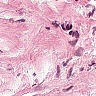
Metastatic tissue present: no